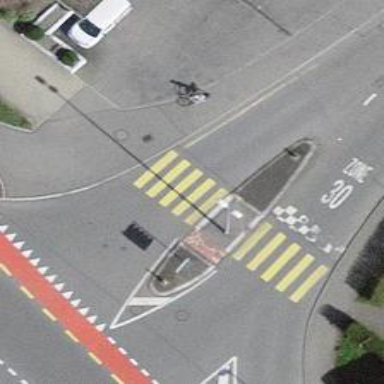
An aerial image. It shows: Uncontrolled zebra crossing on the road.